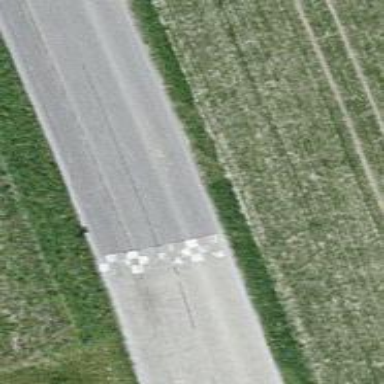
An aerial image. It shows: Traffic calming table.